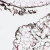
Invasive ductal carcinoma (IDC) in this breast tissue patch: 0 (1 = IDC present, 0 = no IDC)